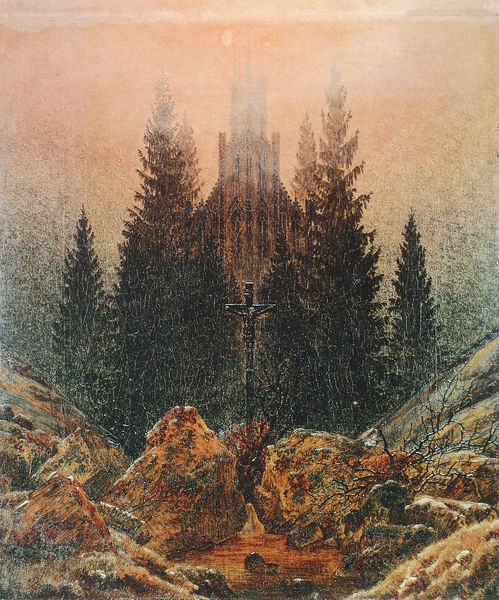
Titel: Das Kreuz im Gebirge (Kruzifix im Tannenwald)
Künstler: Caspar David Friedrich
Institution: Düsseldorf, Kunstmuseum
Schlagwörter: baum, berg, felsen, gemälde, gestein, himmel, wasser, weiß, wolken, aquarell, bäume, grün, landschaft, mädchen, ocker, see, teich, äste, abend, braun, frau, holz, licht, orange, pastell, gras, rot, schnee, wiese, stein, steine, öl, bach, natur, strauch, gebüsch, kirche, sonne, wald, papier, ruhe, berge, farben, fels, gebirge, hang, dunst, nebel, sonnenuntergang, geröll, winter, fluß, romantik, tannen, stimmung, abendrot, abendstimmung, mond, kreuz, religion, dom, strahlen, lichtung, druck, fichte, nadelbaum, tanne, kathedrale, gotisch, christus, jesus, kreuzigung, geäst, zentral, kruzifix, rötlich, nadelbäume, nadelwald, gestrüpp, caspar david friedrich, christentum, kirhce, gipfelkreuz, quelle, christ, dunstig, inri, phantasielandschaft, straäucher, nebel4, waldquelle